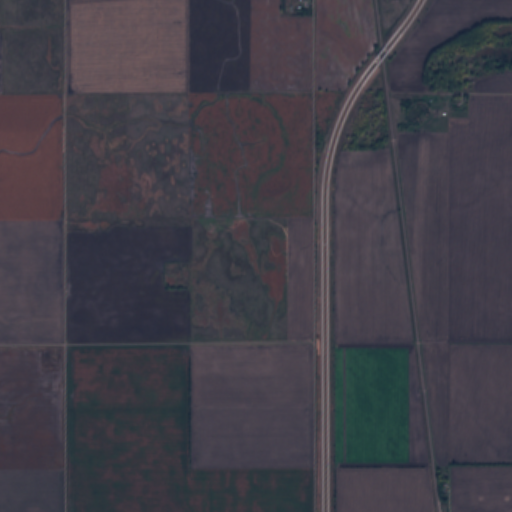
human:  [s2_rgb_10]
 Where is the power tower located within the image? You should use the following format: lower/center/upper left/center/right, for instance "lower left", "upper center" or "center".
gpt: The power tower is located in the lower center of the image.
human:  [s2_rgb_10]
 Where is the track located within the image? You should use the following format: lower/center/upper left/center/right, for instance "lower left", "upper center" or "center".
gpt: There is no track in the image.